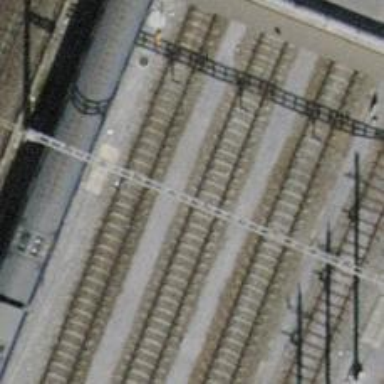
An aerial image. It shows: Single-track electrified railway siding with contact line for service.